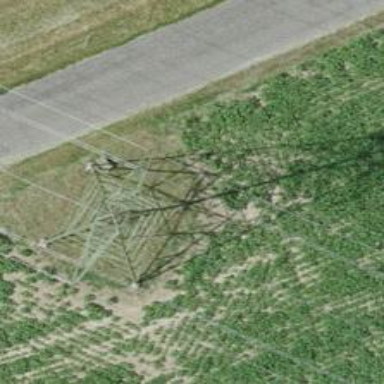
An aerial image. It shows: Towering power structure.